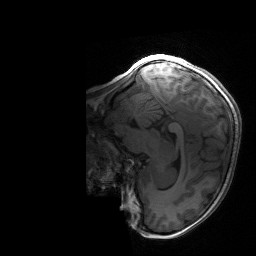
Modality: T1w
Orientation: sagittal
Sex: female
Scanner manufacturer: siemens
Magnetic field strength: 3 T
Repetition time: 1.9 s
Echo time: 0.00243 s